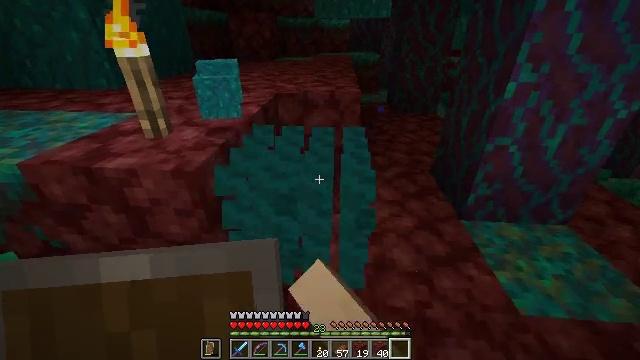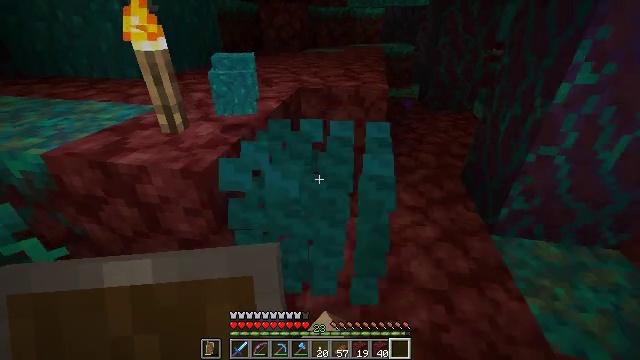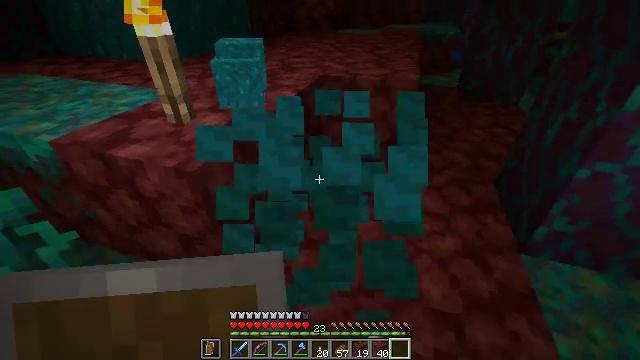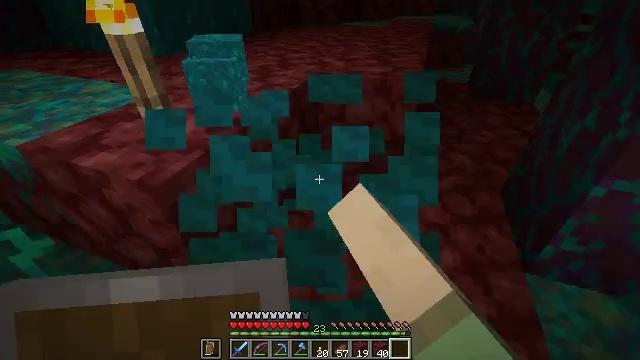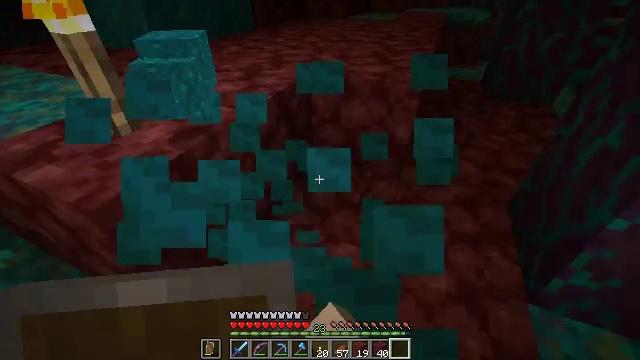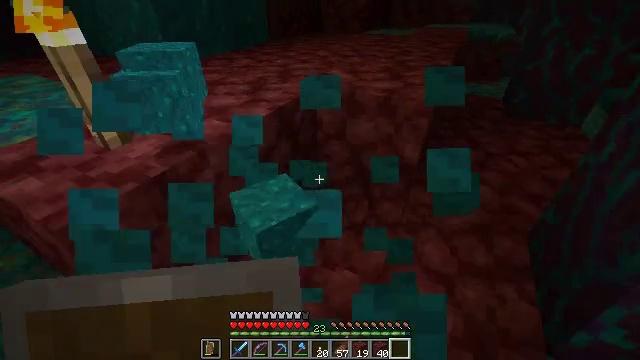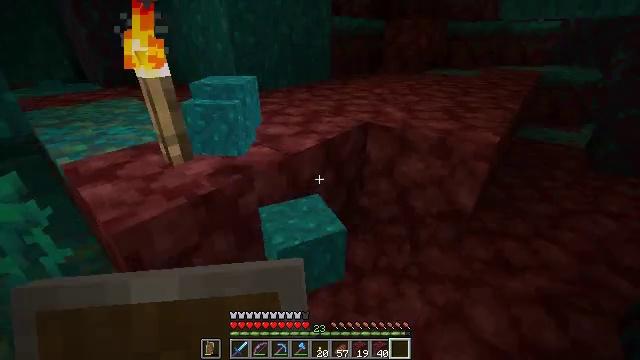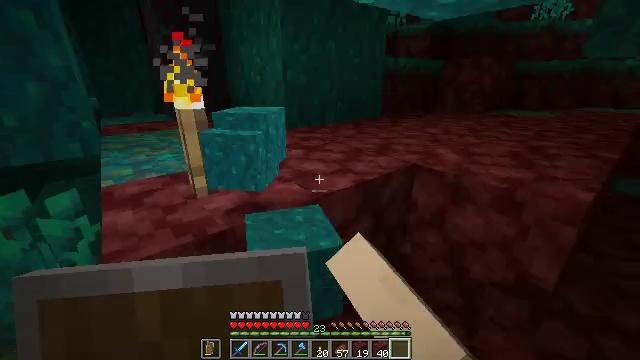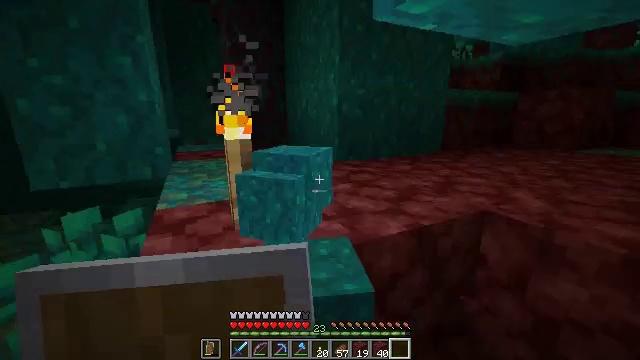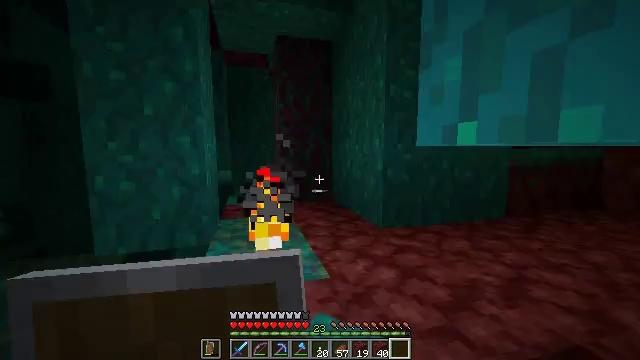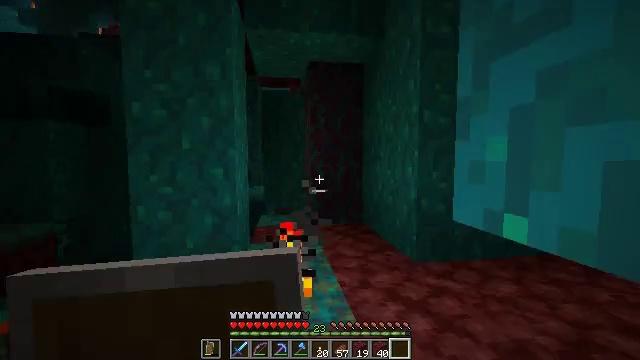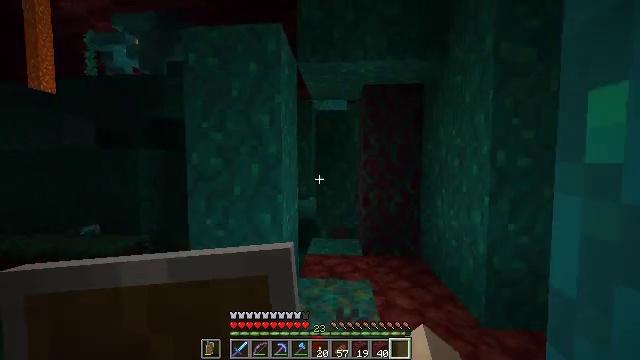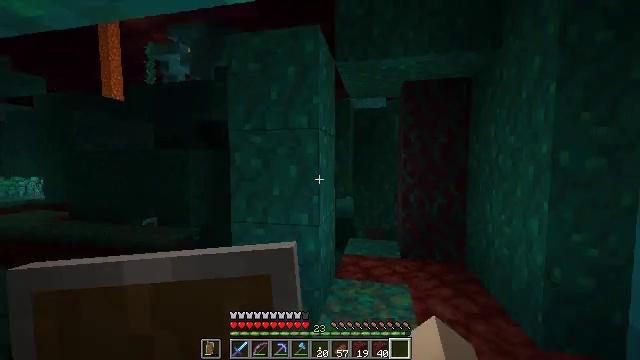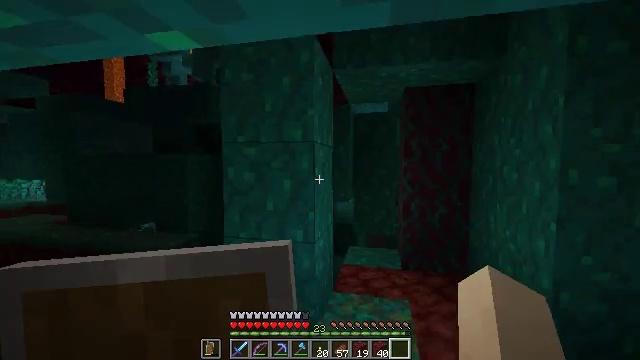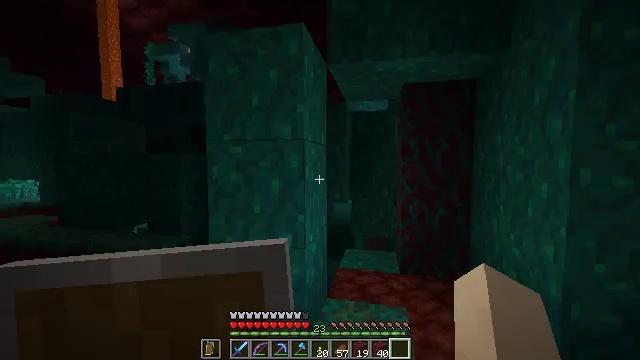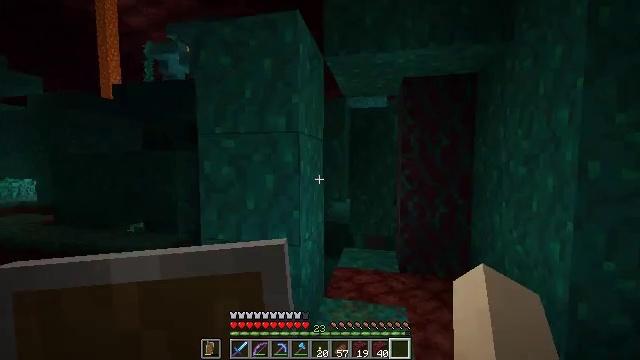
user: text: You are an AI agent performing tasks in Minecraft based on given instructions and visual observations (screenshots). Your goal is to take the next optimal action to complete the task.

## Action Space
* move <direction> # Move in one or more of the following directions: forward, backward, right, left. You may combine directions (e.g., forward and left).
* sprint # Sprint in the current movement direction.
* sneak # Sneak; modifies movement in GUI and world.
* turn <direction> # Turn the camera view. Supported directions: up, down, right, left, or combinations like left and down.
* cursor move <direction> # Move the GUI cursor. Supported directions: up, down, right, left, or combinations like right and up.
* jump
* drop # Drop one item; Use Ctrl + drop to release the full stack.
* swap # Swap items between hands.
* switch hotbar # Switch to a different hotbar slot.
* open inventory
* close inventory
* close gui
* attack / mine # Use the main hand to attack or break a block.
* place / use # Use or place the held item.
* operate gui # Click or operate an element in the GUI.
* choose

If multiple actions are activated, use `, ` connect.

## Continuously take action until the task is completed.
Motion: motion action
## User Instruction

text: Mine warped wart block.
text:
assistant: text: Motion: move forward and move right, turn left and down, attack / mine
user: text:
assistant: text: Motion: move forward and move right, turn left and down, attack / mine
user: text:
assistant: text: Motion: move forward and move right, turn left and down, attack / mine
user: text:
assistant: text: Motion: move forward and move right, turn left and down, attack / mine
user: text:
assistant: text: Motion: move forward and move right, turn left and up, attack / mine
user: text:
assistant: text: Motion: move forward, turn left and up, attack / mine
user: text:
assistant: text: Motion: move forward, turn left and up
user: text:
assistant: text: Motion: move forward, turn left and up
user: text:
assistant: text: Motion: move forward, turn left and up, jump
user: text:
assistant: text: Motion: move forward, turn left and up, jump
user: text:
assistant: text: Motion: move forward, turn left, jump
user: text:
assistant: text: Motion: move forward, turn left, jump
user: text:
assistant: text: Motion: move forward
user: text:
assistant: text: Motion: move forward
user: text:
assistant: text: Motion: move forward
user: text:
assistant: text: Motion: move forward
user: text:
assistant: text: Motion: move forward
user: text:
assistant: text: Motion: move forward, turn right and up
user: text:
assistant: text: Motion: move forward, turn right and up
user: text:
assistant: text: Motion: move forward, turn right
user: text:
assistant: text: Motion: turn right and down, attack / mine
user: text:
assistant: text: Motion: attack / mine
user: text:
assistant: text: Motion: attack / mine
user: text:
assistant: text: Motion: attack / mine
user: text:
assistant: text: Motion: attack / mine
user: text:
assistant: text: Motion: attack / mine
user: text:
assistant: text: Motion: attack / mine
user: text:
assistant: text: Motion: attack / mine
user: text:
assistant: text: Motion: attack / mine
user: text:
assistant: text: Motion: attack / mine